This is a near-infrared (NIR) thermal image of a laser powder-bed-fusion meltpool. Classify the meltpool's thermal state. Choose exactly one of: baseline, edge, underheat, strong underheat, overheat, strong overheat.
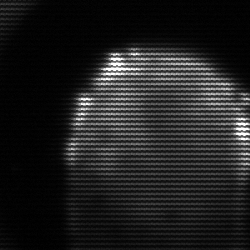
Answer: edge